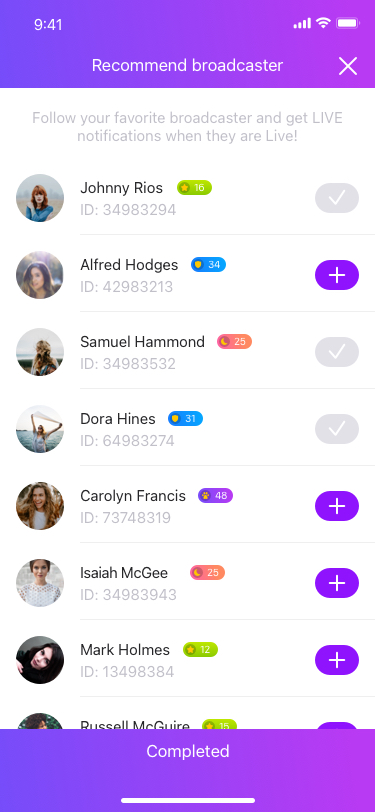
Text in this UI design:
Follow your favorite broadcaster and get LIVE notifications when they are Live!
ID: 34983294
Johnny Rios
ID: 42983213
Alfred Hodges
ID: 34983532
Samuel Hammond
ID: 64983274
Dora Hines
ID: 73748319
Carolyn Francis
ID: 34983943
Isaiah McGee
ID: 13498384
Mark Holmes
ID: 63283294
Russell McGuire
Jonathan Peters